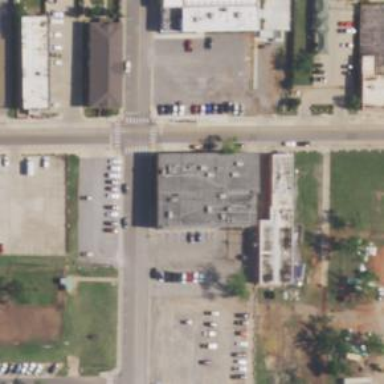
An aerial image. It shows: Clinic.